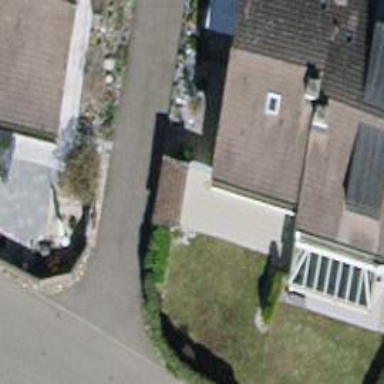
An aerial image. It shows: Semi-detached house with gabled roof.